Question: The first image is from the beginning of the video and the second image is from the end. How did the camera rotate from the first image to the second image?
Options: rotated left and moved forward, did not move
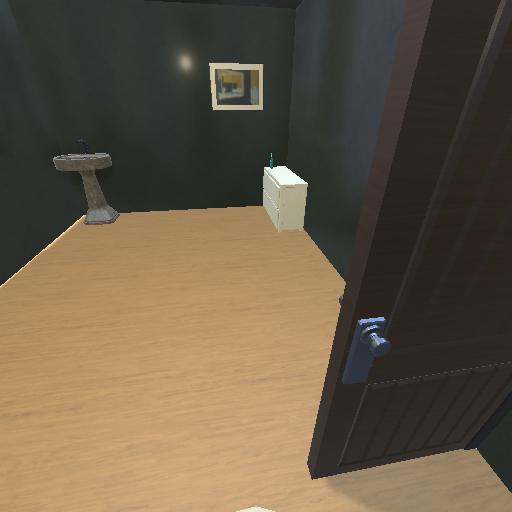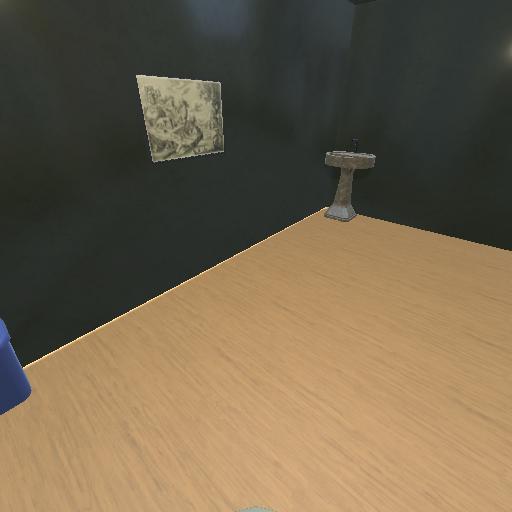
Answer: rotated left and moved forward